Question: I have a strange problem in Shiny. My shiny app has one ggvis plot with 'layer_points()' and several options to manipulate the plot . When I run my app sometimes everything works good even if I change all options, but sometimes ( I suppose there is no specific rule) plot disappers. Plot comes back when I change one of options but it is not cool.
I study this <URL> but I do not really know whether it is a solution for my problem.
When the plot disappears my Shiny app looks like:

This my code:
'''
library(ggvis)
library(markdown)
library(shiny)
library(dplyr)
library(magrittr)
shinyUI(
fluidPage(
h3("Title"),
fluidRow(
column(3,
wellPanel(
radioButtons("radio",h5("Select"),choices=list("All values","Selected values"),
selected="All values"),
conditionalPanel(
condition = "input.radio != 'All values'",
checkboxGroupInput("checkGroup",label = "",
choices,
selected = c("AT1","AT2"))
),
hr(),
radioButtons("dataset", label = h5("Drilldown"),
choices = list("2 Level" = "df1", "3 Level" = "df2")
),
hr(),
h5("Choice"),
selectInput("xvar", h6(""),
axis_vars_x,
selected = "value"),
selectInput("yvar", h6(""),
axis_vars_y,
selected = "number2"),
hr(),
uiOutput("slider")
)
),
column(9,
ggvisOutput("plot")
)
)
)
)
'''
'''
library(shiny)
shinyServer(function(input, output,session) {
datasetInput <- reactive({
switch(input$dataset,
df2 = df2,
df1 = df1)
})
axis_vara_y <- reactive({
switch(input$yvar,
number = 2,
number2 = 3)
})
output$slider <- renderUI({
sliderInput("inslider",h5(""), min = round(min(datasetInput()[,axis_vara_y()]),0)-1,
max = round(max(datasetInput()[,axis_vara_y()]),0)+1,
value = c(round(min(datasetInput()[,axis_vara_y()]),0)-1,
round(max(datasetInput()[,axis_vara_y()]),0)+1),
step = 0.5)
})
data <- reactive({
filteredData <- datasetInput()
axisData <- axis_vara_y()
if(!is.null(input$inslider)){
if(input$radio == "All values"){
filteredData <- filteredData %>%
filter(filteredData[,axisData] >= input$inslider[1],
filteredData[,axisData] <= input$inslider[2])
}
else {
filteredData <- filteredData %>%
filter(value %in% input$checkGroup,
filteredData[,axisData] >= input$inslider[1],
filteredData[,axisData] <= input$inslider[2])
}
}
return(filteredData)
})
data_point <- reactive({
data() %>%
mutate(id = row_number())
})
xvar <- reactive(as.symbol(input$xvar))
yvar <- reactive(as.symbol(input$yvar))
dotpoint_vis <- reactive({
xvar_name <- names(axis_vars_x)[axis_vars_x == input$xvar]
yvar_name <- names(axis_vars_y)[axis_vars_y == input$yvar]
data_point_detail <- data_point()
plot <- data_point_detail %>%
ggvis(x = xvar(),y = yvar()) %>%
layer_points(size := 120,fill = ~value) %>%
add_axis("x", title = xvar_name) %>%
add_axis("y", title = yvar_name) %>%
set_options(width = 750, height = 500, renderer = "canvas")
})
dotpoint_vis %>% bind_shiny("plot")
})
'''
'''
choices <- list("Value1" = "AT1", "Value2" = "AT2",
"Value3" = "AT3", "Value4" = "AT4",
"Value5" = "AT5", "Value6" = "RT1",
"Value7" = "AT6", "Value8" = "AT7",
"Value9" = "AT8", "Value10" = "AT9",
"Value11" = "AT10", "Value12" = "RT2")
levele <- c("AT1","AT2","AT3","AT4","AT5","RT1","AT6","AT7","AT8","AT9","AT10","RT2")
df1 <- data.frame(value = levele,number = seq(2,46,4), number2 = seq(2,24,2),order = 1:12)
df2 <- data.frame(value = levele,number = rep(4:15), number2 = rep(4:9,each = 2),order = 1:12)
df1$value <- factor(df1$value, levels = levele)
df2$value <- factor(df2$value, levels = levele)
axis_vars_y <- c("number","number2")
axis_vars_x <- c("value", "order","number","number2")
'''
I also do not know what happened with animation in ggvis.
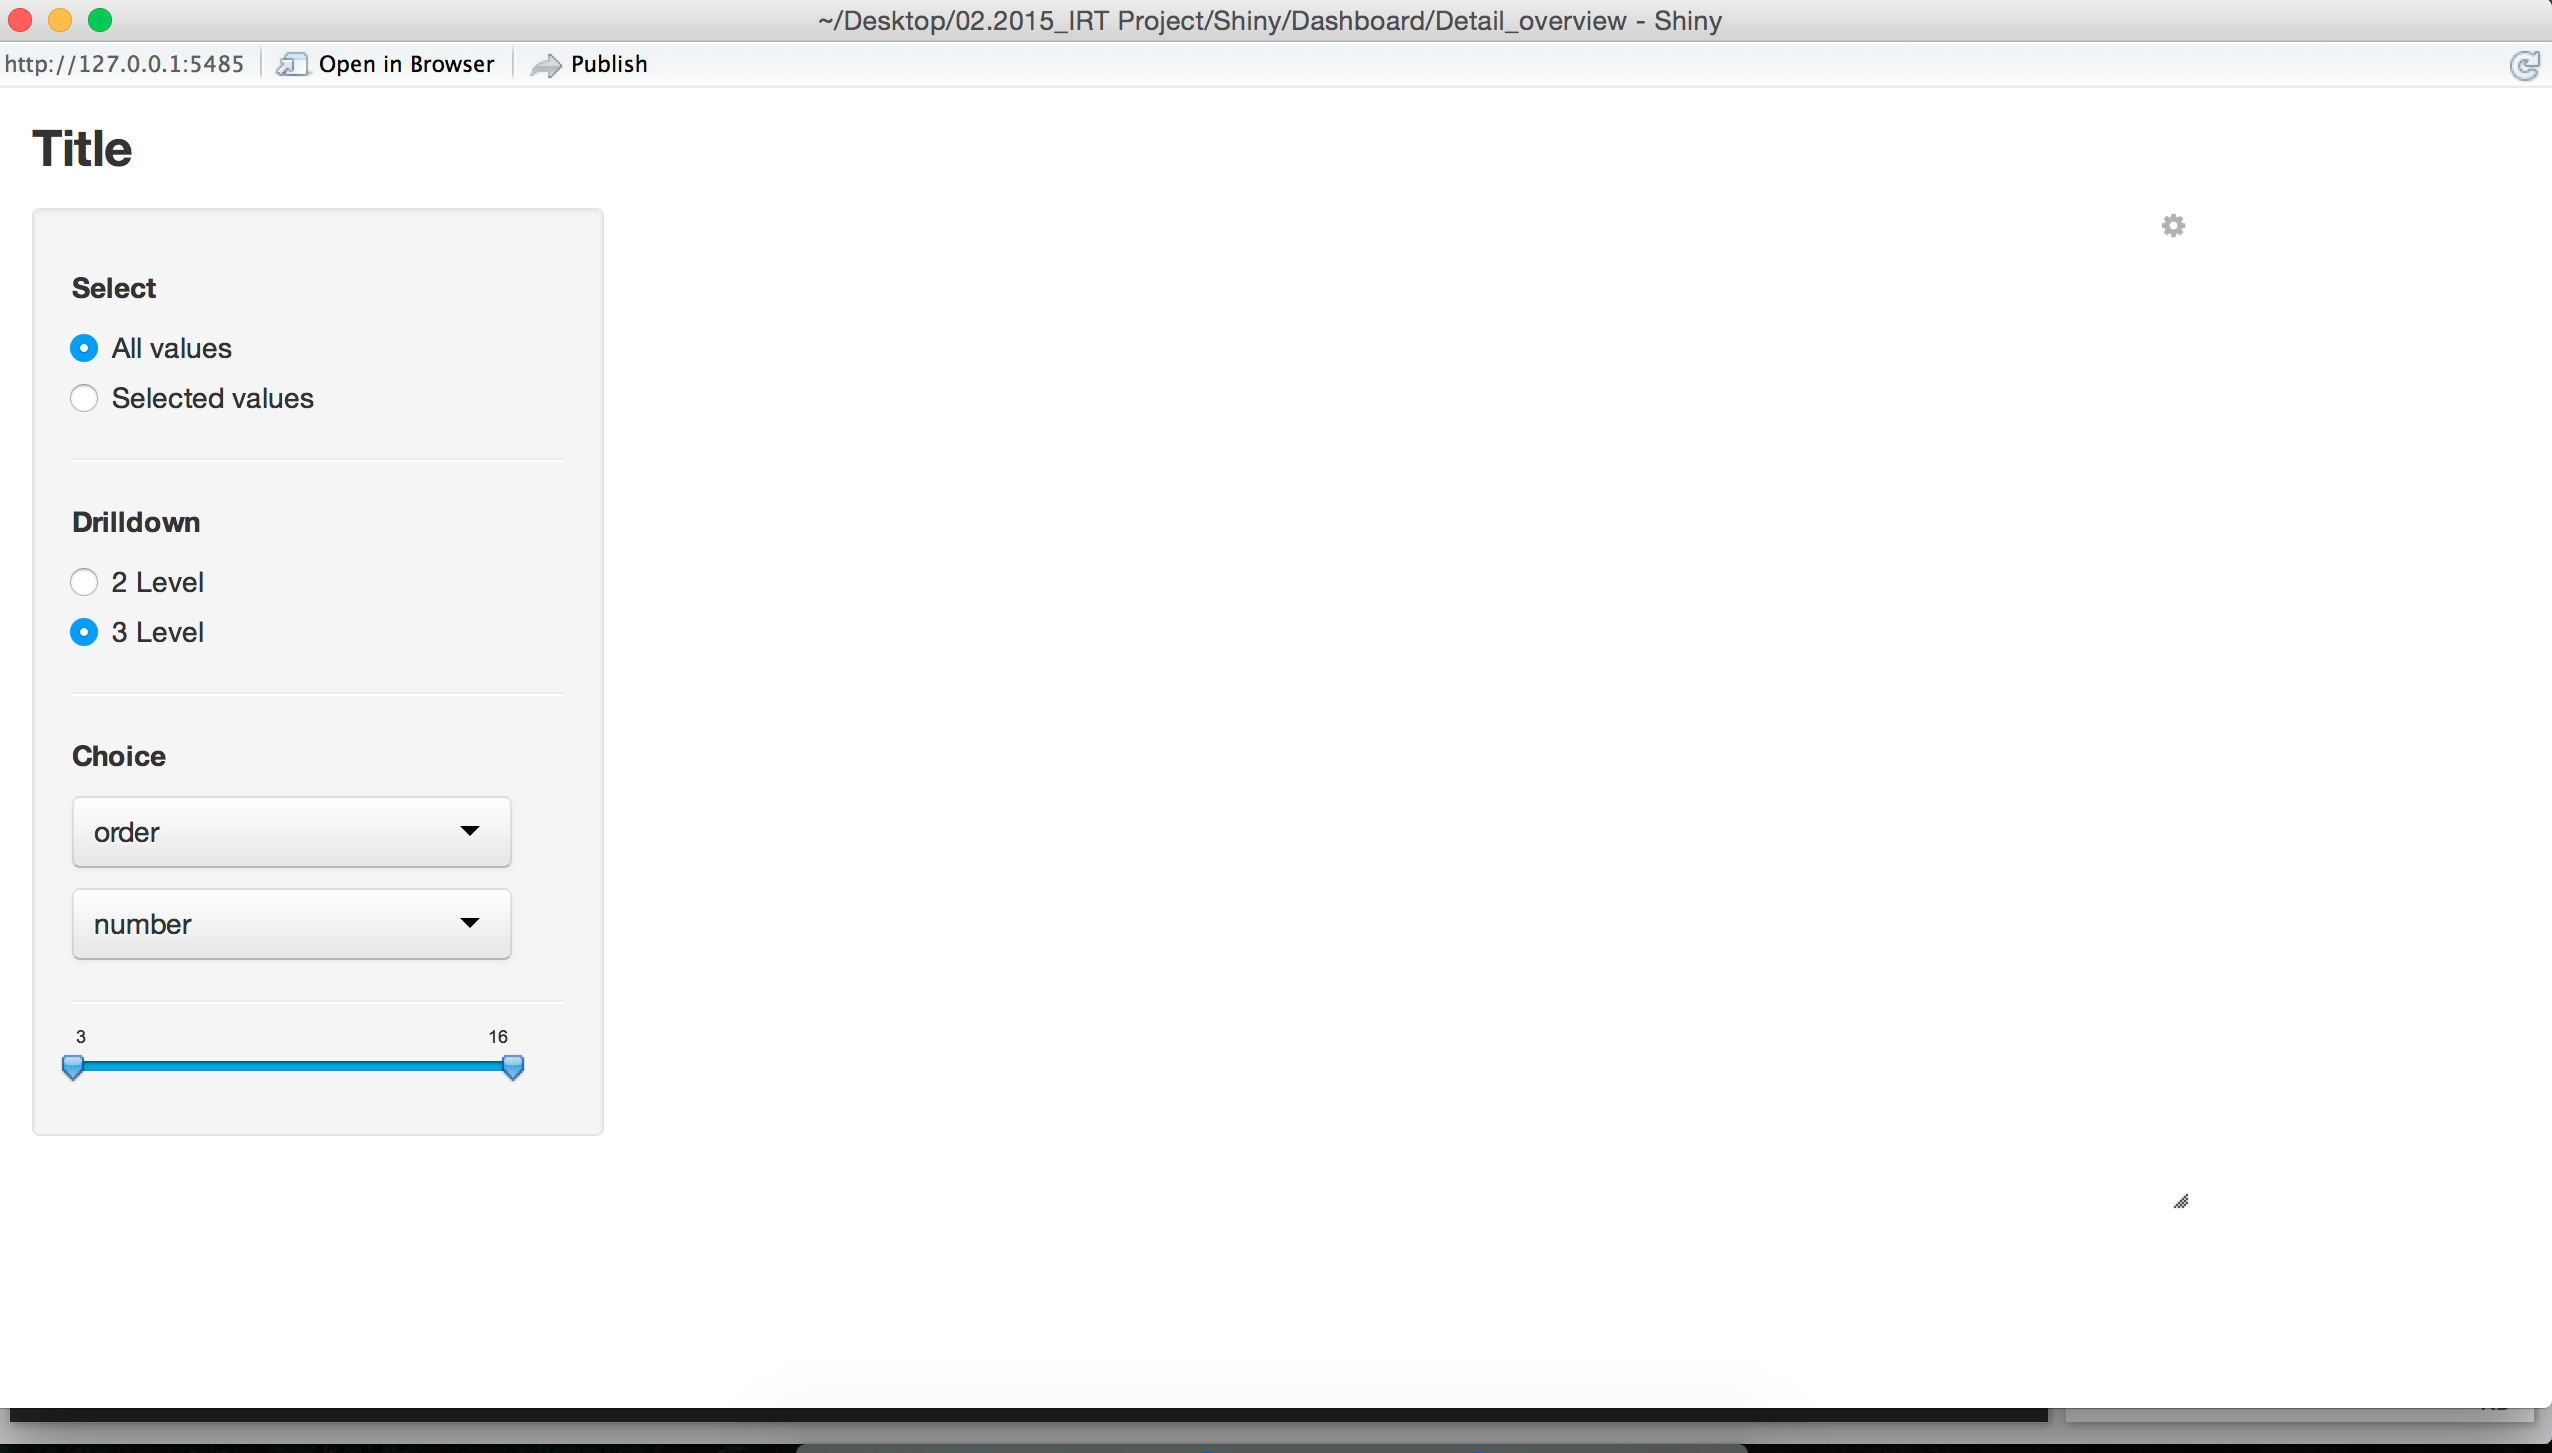
Answer: The problem was difficult to reproduce at first, but I found I can reproduce it by clicking back and forth between All Values and Selected Values. The graph disappears or reappears after some number of switches between the two radio buttons, but it varies seemingly randomly -- sometimes it takes 4 clicks to make the graph disappear or reappear and other times it takes 2 clicks or some other number of clicks.
, because the following changes do create a graphic that does not seem to disappear:
In ui.R, make this change:
'''
# ggvisOutput("plot")
plotOutput('plot')
'''
In server.R, make this change:
'''
plot(data_point_detail[ , c(input$xvar, input$yvar)], xlab=xvar_name, ylab=yvar_name)
# plot <- data_point_detail %>%
# ggvis(x = xvar(),y = yvar()) %>%
# layer_points(size := 120,fill = ~value) %>%
# add_axis("x", title = xvar_name) %>%
# add_axis("y", title = yvar_name) %>%
# set_options(width = 750, height = 500, renderer = "canvas")
# plot
'''
and
'''
output$plot <- renderPlot(dotpoint_vis())
# dotpoint_vis %>% bind_shiny("plot")
'''